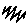
Label: zigzag